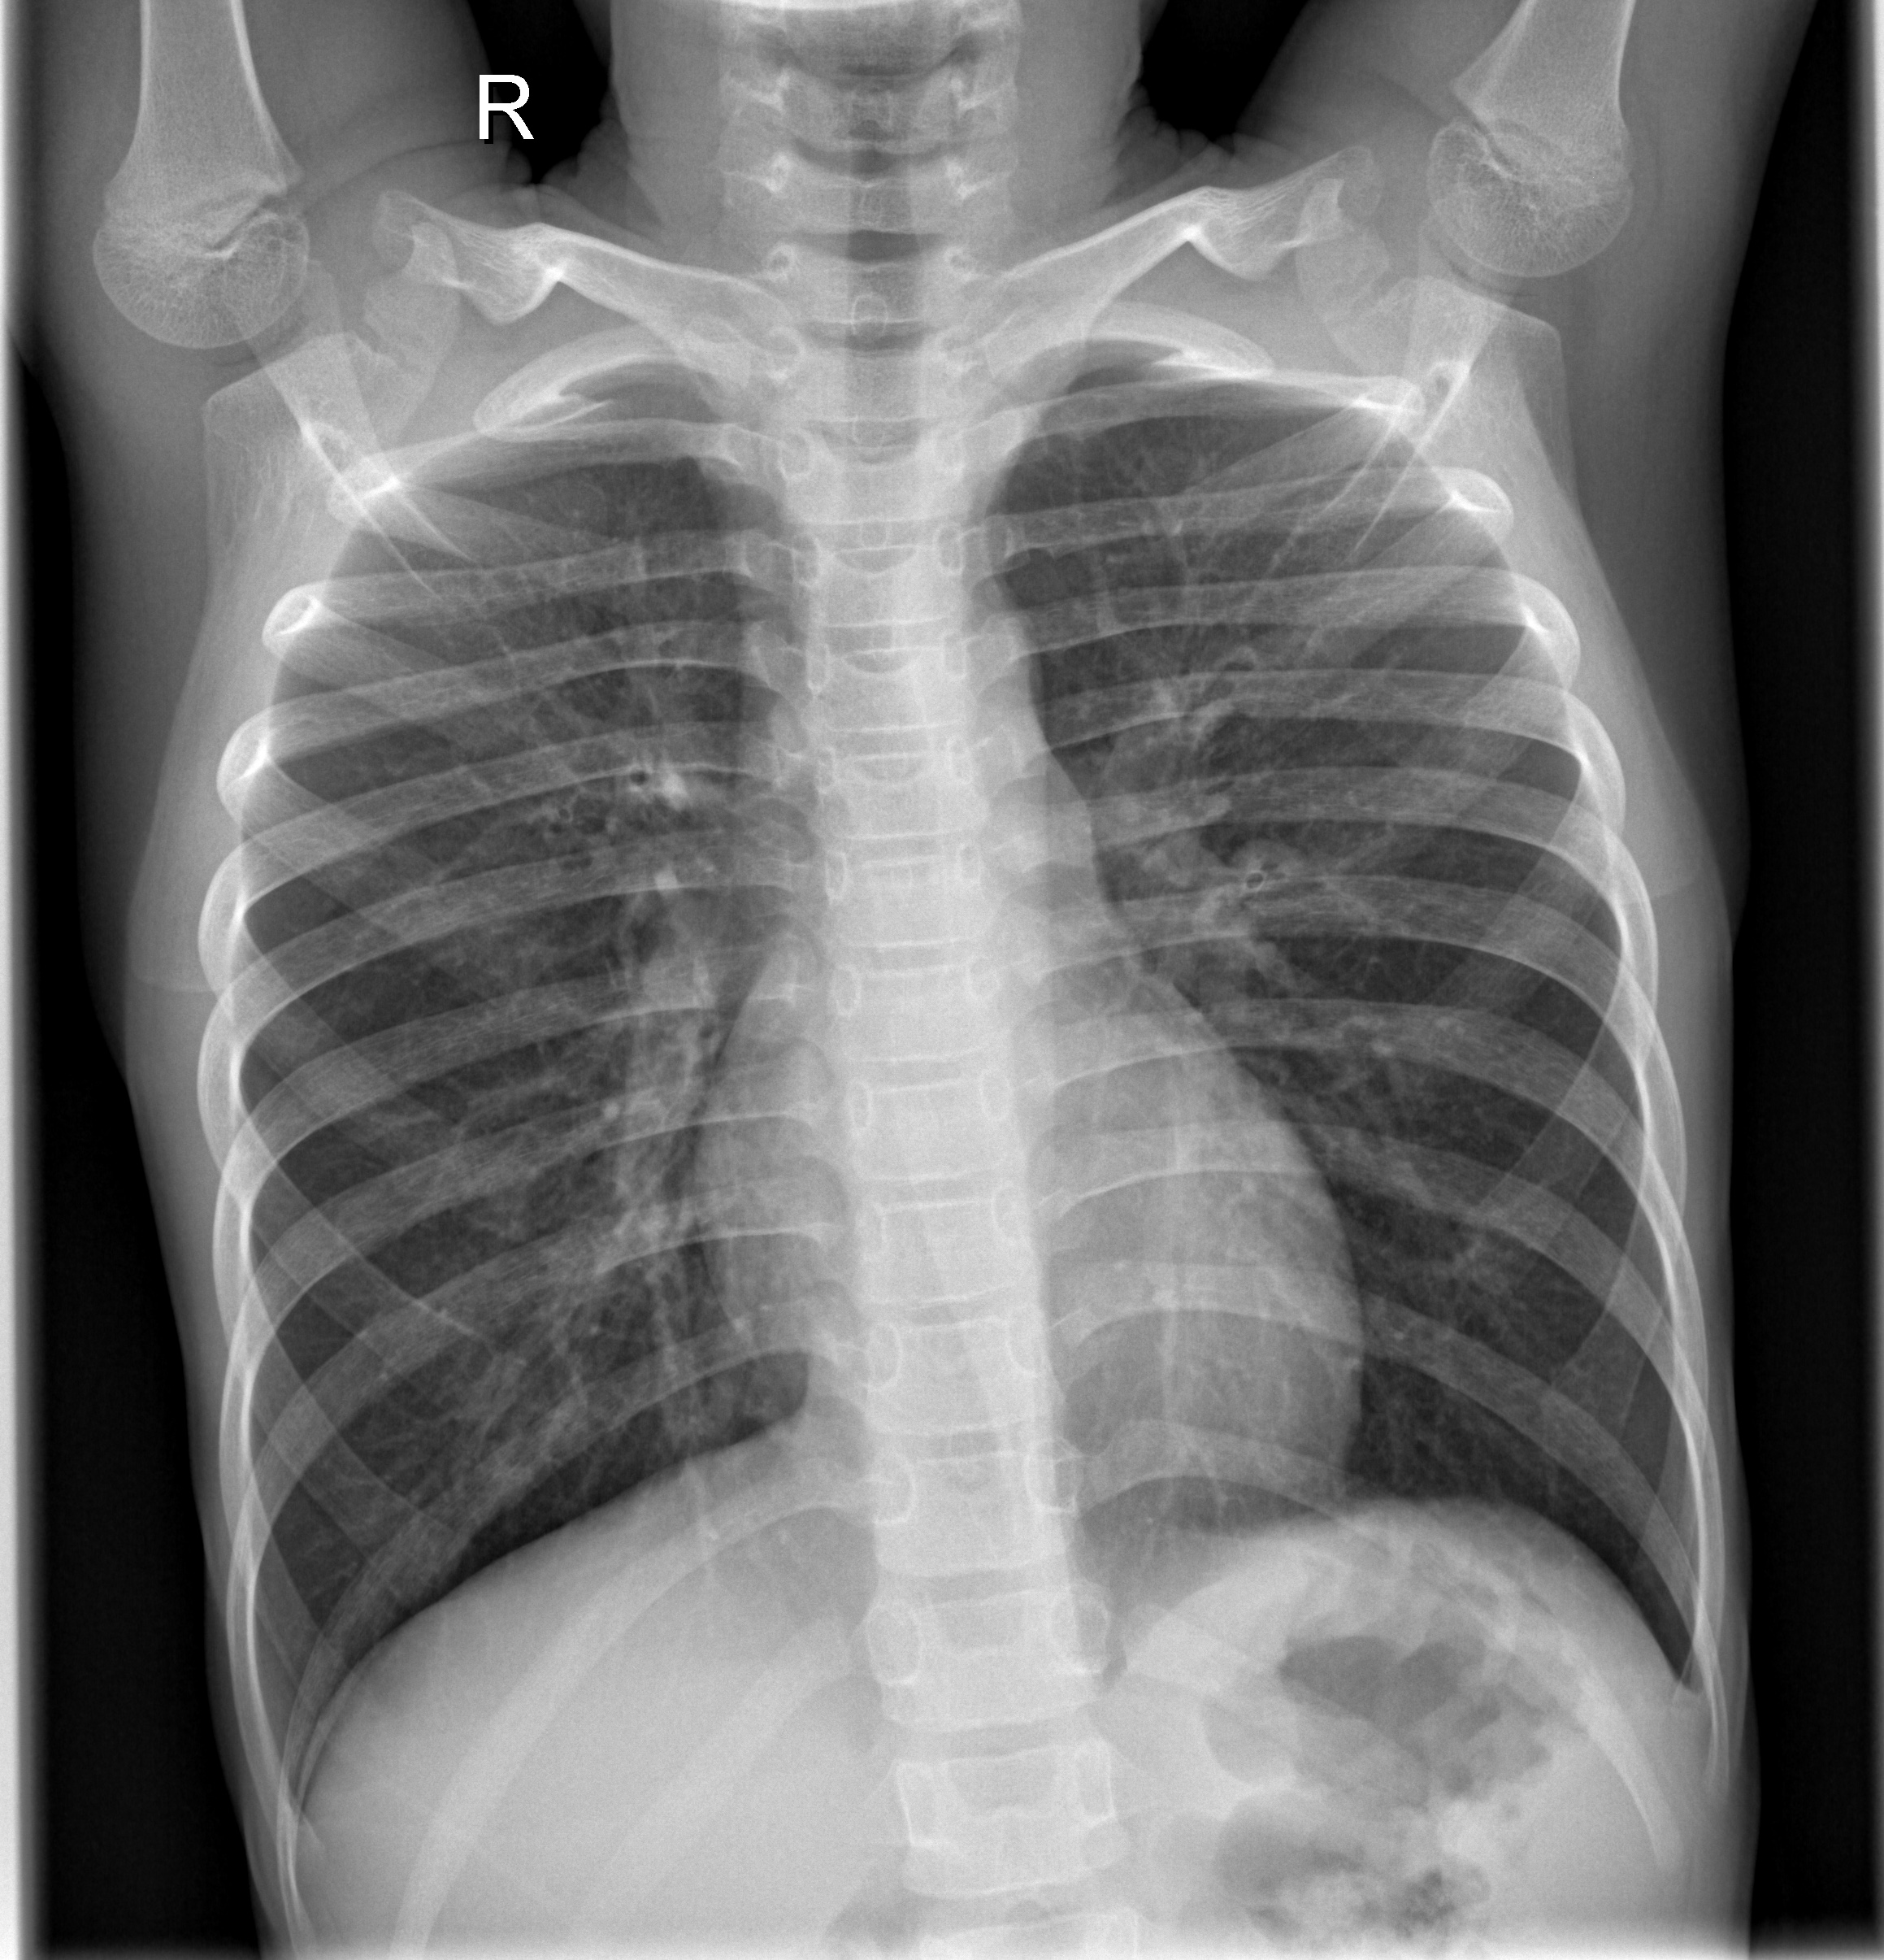
Diagnosis: NORMAL